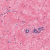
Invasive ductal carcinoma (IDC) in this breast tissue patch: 0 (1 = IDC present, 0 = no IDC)